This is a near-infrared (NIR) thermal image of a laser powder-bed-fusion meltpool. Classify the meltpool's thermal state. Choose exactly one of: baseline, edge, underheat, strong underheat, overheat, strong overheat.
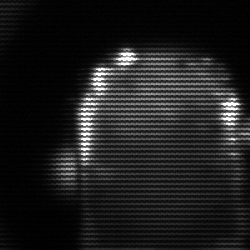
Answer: baseline